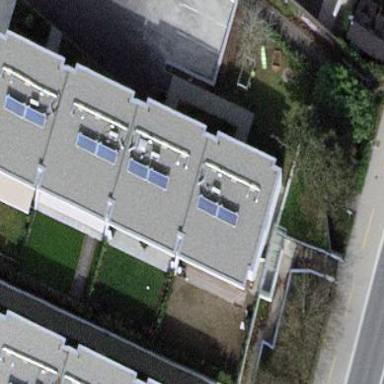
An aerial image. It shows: Terrace building.